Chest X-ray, PA view. Patient: 57 years old, sex M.
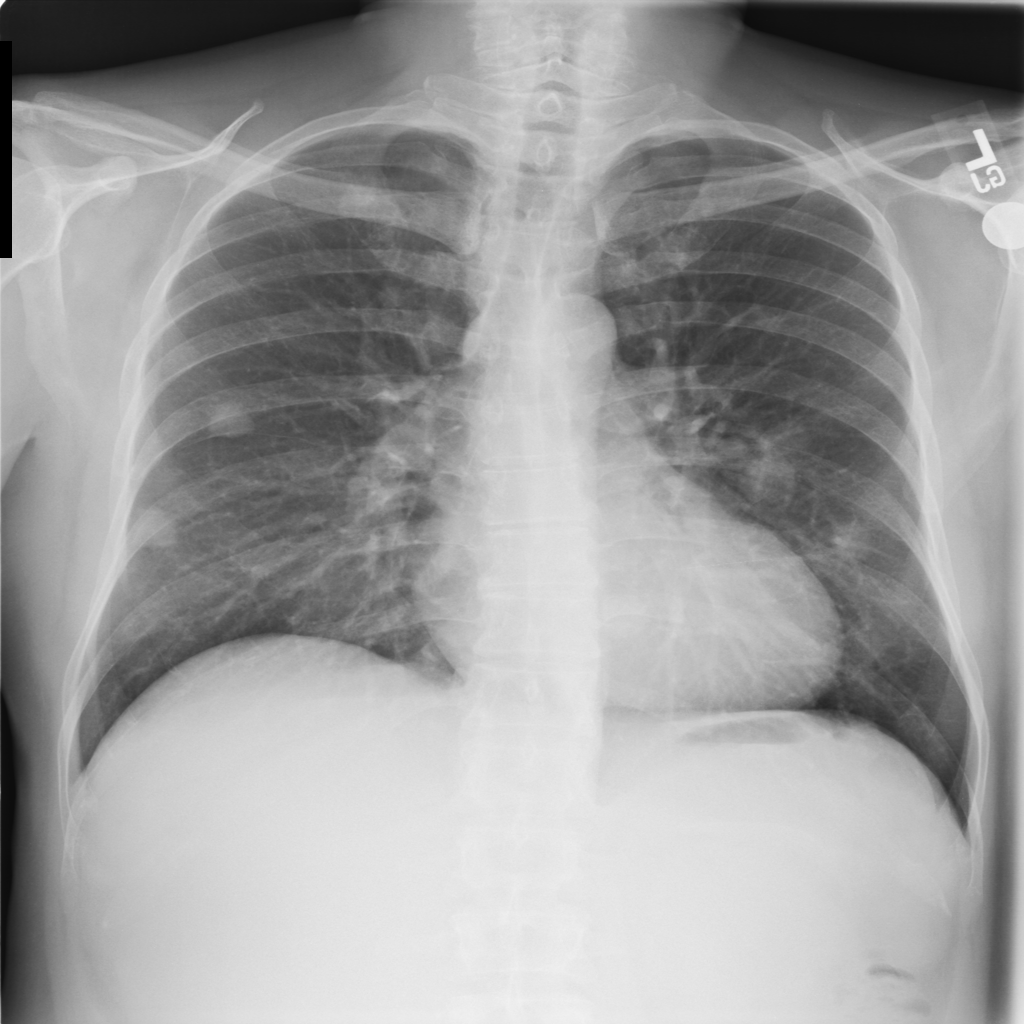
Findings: Effusion, Nodule